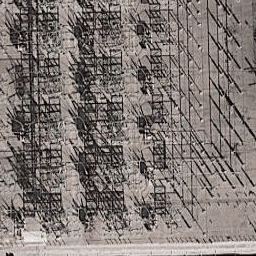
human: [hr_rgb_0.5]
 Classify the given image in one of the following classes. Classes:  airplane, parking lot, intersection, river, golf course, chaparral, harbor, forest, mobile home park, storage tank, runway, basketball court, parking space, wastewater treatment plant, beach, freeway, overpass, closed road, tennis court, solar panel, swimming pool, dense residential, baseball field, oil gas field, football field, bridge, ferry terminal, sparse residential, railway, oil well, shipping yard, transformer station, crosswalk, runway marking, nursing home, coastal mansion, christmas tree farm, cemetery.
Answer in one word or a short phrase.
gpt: transformer station